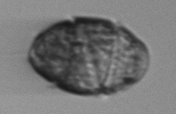
Label: Margalefidinium